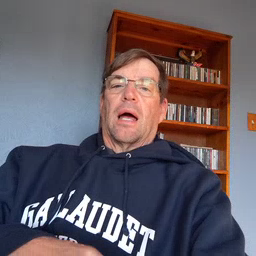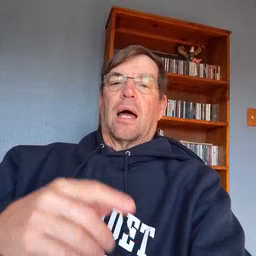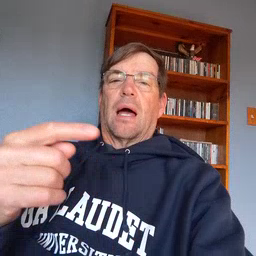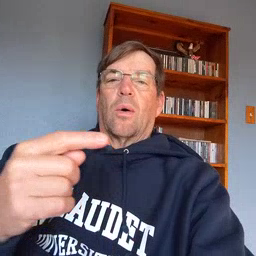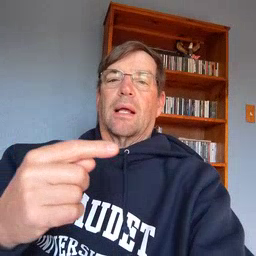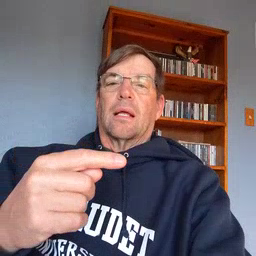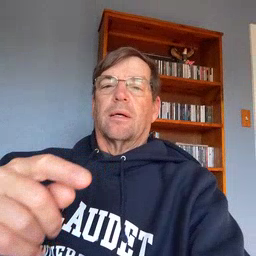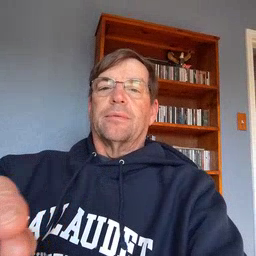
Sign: owie